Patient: sex M, age 34
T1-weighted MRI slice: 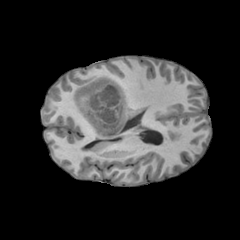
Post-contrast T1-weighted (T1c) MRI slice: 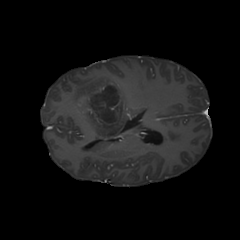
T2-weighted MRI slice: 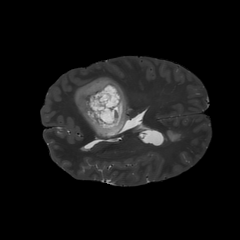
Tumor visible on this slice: yes
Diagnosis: Astrocytoma, IDH-mutant
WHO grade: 4